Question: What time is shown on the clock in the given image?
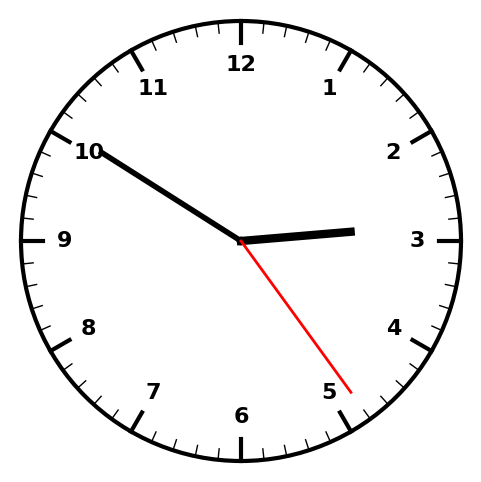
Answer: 02:50:24